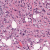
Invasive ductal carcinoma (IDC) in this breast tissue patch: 1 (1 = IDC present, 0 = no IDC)